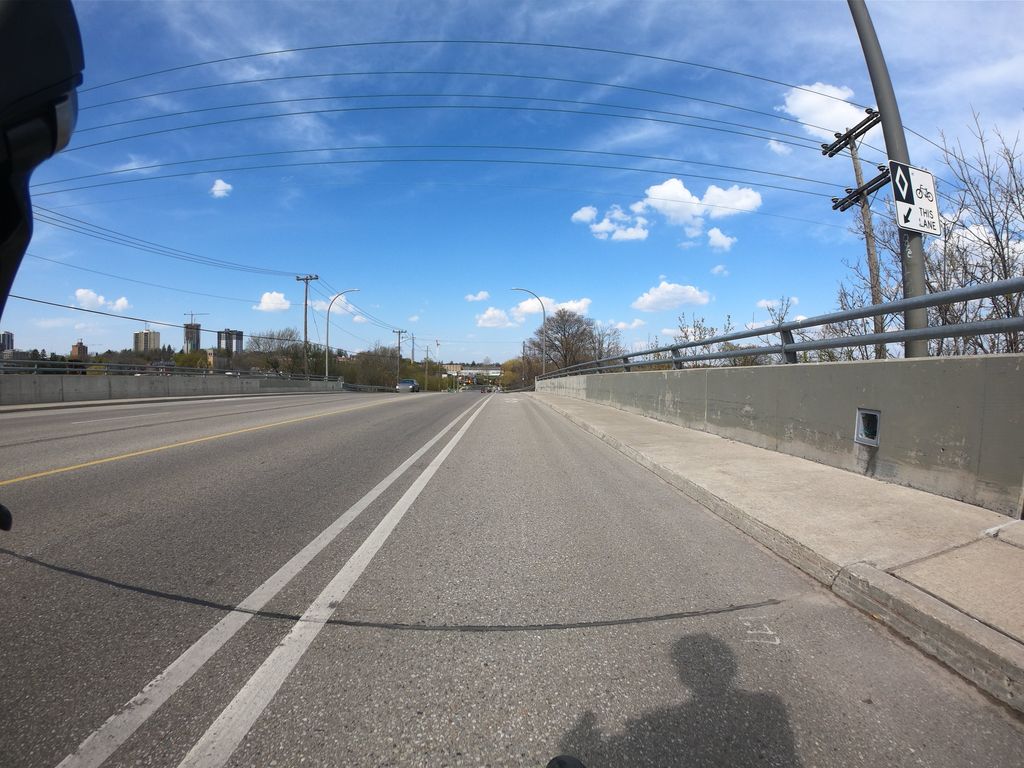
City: kitchener-waterloo